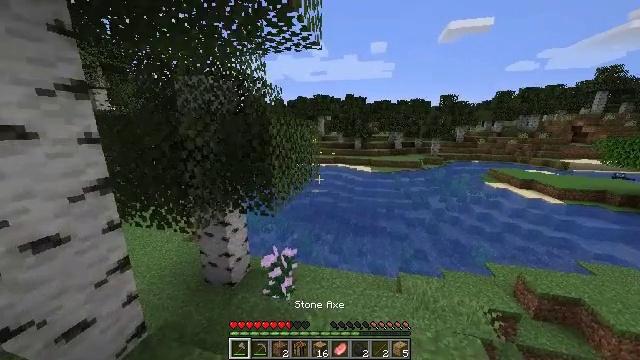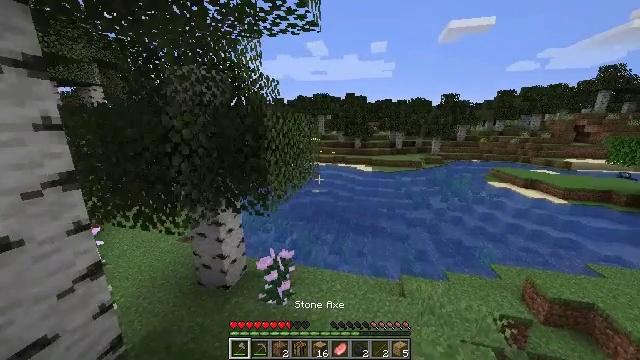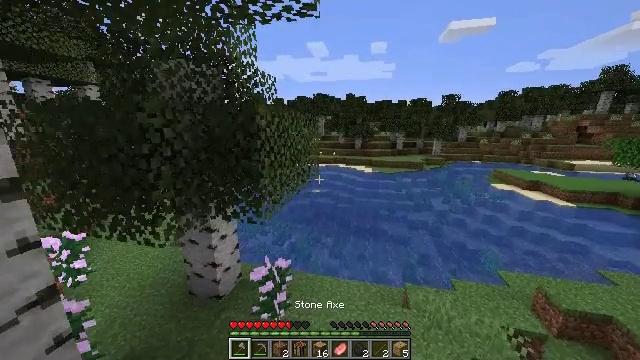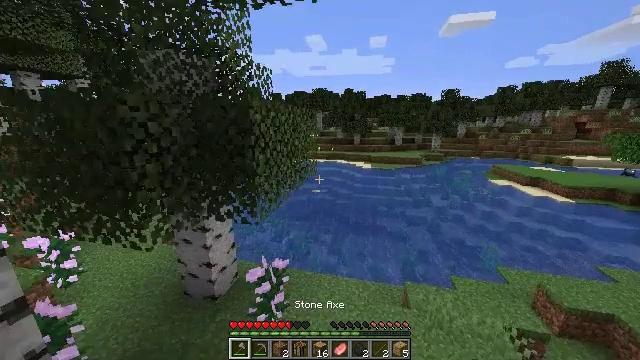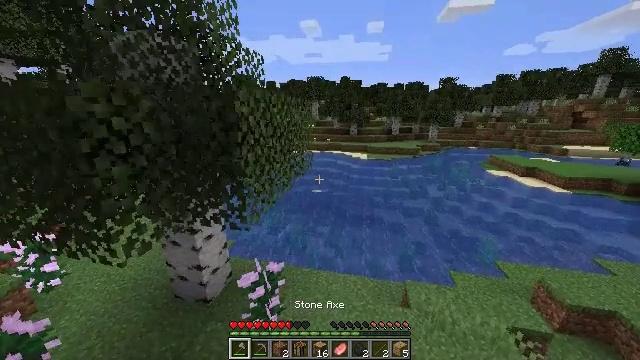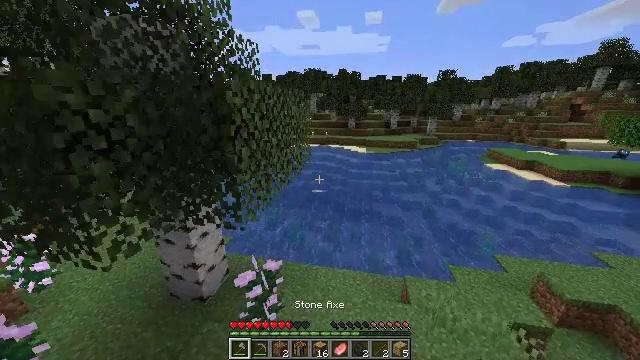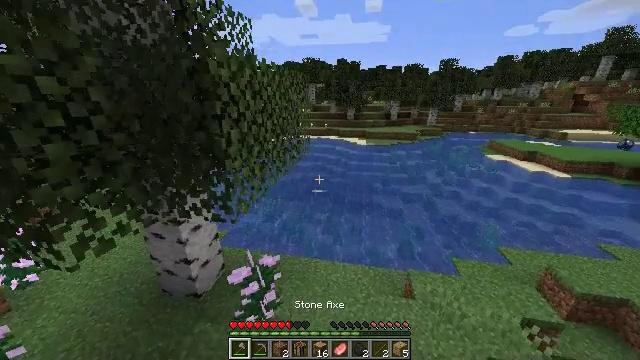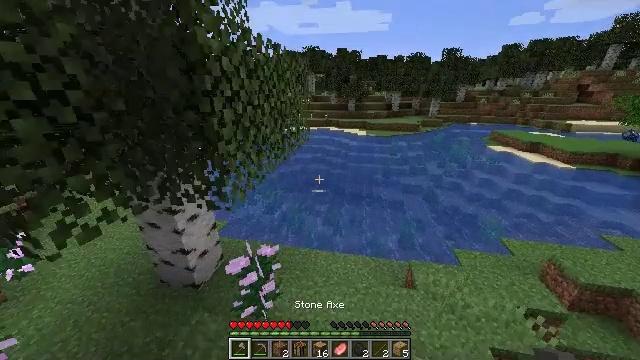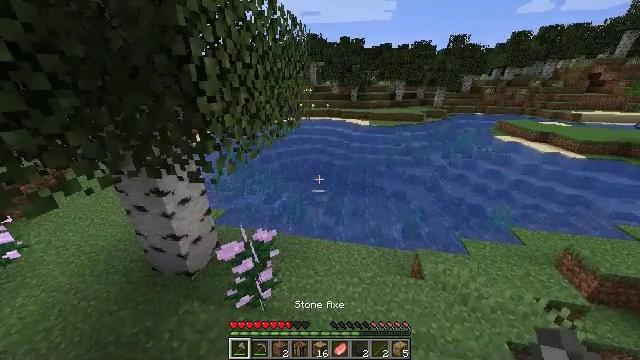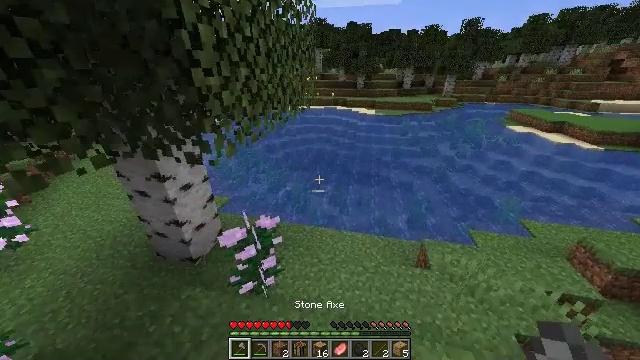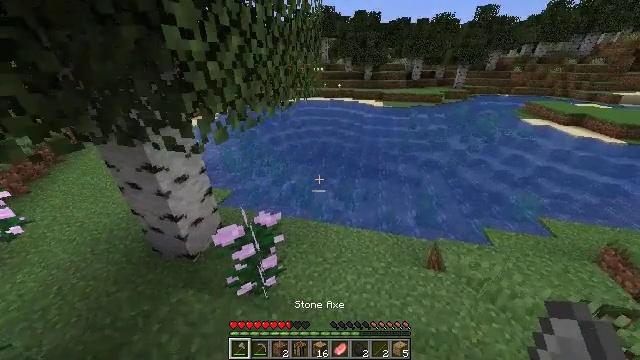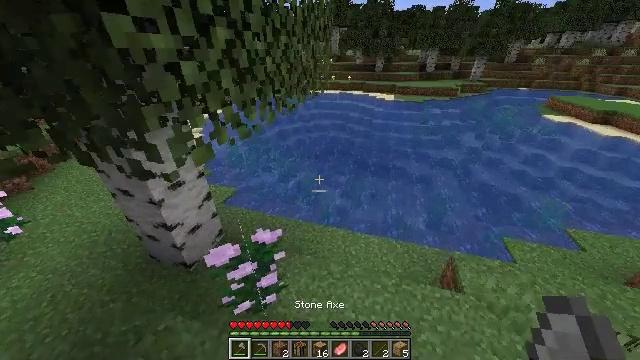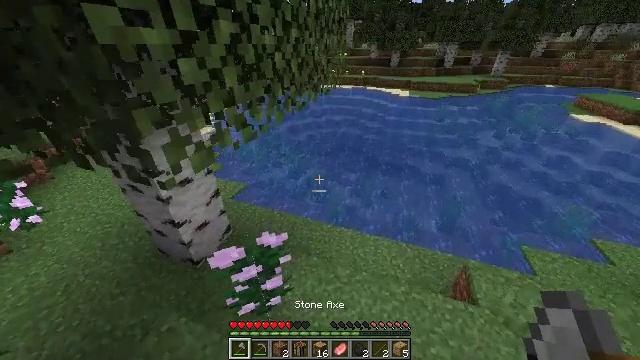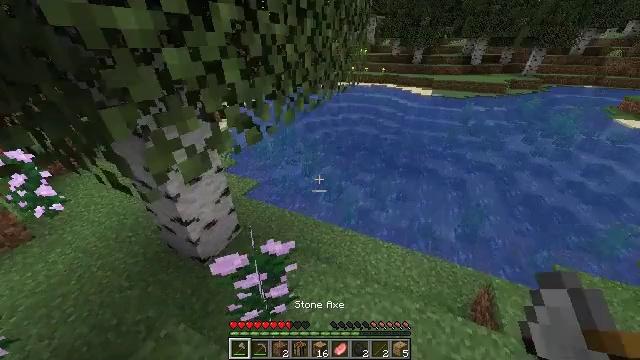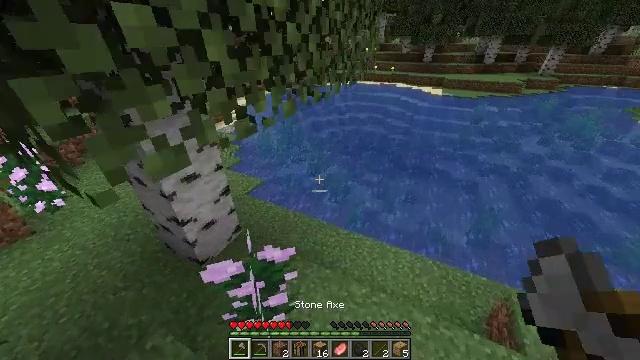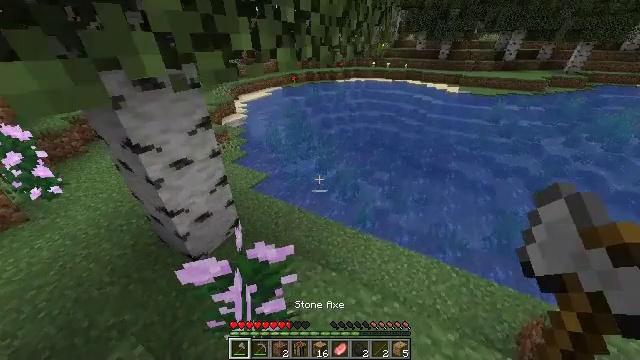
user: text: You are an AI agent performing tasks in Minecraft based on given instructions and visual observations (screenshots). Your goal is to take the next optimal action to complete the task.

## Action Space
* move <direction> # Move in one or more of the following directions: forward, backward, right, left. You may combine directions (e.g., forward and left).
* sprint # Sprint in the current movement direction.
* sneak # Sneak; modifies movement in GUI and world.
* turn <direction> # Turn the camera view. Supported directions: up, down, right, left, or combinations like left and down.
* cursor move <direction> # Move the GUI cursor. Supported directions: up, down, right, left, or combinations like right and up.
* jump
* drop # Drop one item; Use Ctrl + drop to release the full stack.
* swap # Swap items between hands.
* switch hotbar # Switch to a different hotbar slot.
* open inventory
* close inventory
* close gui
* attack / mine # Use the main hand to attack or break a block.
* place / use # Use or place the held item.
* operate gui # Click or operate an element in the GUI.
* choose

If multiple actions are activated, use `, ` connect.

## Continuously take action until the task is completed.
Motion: motion action
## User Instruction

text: Remove the lily pad floating on water.
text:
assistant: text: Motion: move forward, sprint
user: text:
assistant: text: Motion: move forward, sprint
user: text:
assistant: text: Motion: move forward, sprint, turn down
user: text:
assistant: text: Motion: move forward, sprint, turn right and down
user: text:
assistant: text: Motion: move forward, sprint, turn down
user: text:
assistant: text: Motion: move forward, sprint, turn down
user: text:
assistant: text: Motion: move forward, sprint, turn down
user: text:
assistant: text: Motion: move forward, sprint, turn down
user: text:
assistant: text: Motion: move forward, sprint, turn left and down
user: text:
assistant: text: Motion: move forward, sprint, turn left and down
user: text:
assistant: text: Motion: move forward, sprint, turn left and down
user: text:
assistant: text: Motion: move forward, sprint, turn left and down
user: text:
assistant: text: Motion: move forward, sprint, turn left
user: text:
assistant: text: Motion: move forward, sprint, turn left
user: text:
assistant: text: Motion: move forward, sprint, turn left
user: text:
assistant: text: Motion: move forward, sprint, turn left
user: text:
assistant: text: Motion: move forward, sprint, turn left
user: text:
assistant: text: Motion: move forward, sprint, turn left
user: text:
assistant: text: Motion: move forward, sprint, turn left
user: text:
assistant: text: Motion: move forward, sprint, turn left
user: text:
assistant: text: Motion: move forward, sprint, turn left
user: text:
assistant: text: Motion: move forward, sprint, turn left
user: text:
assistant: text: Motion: move forward, sprint, turn left and up
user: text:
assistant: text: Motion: move forward, sprint, turn left
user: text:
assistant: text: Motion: move forward, sprint, turn left
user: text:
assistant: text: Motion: move forward, sprint, turn left and up
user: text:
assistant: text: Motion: move forward, sprint, turn left
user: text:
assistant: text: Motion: move forward, sprint, turn left
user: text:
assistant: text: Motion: move forward, sprint, turn left
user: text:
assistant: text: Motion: move forward and move left, sprint, turn left